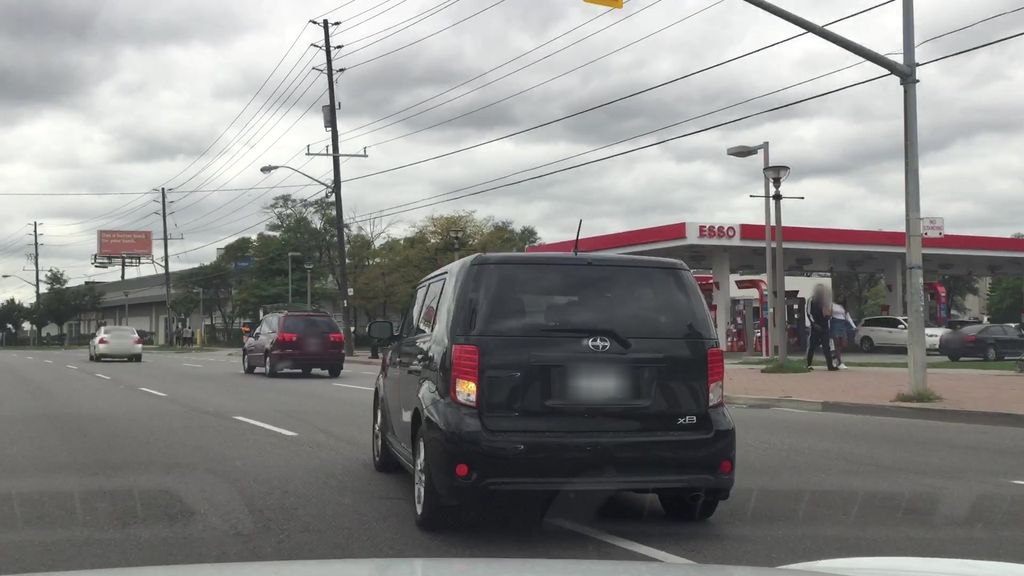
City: toronto